Question: how can I add small images in sale.order.line in OpenERP 7? So that each product in orders or quotations has as small image. I'm new on OpenERP and Python and trying to do this for some days now...

Thank you.
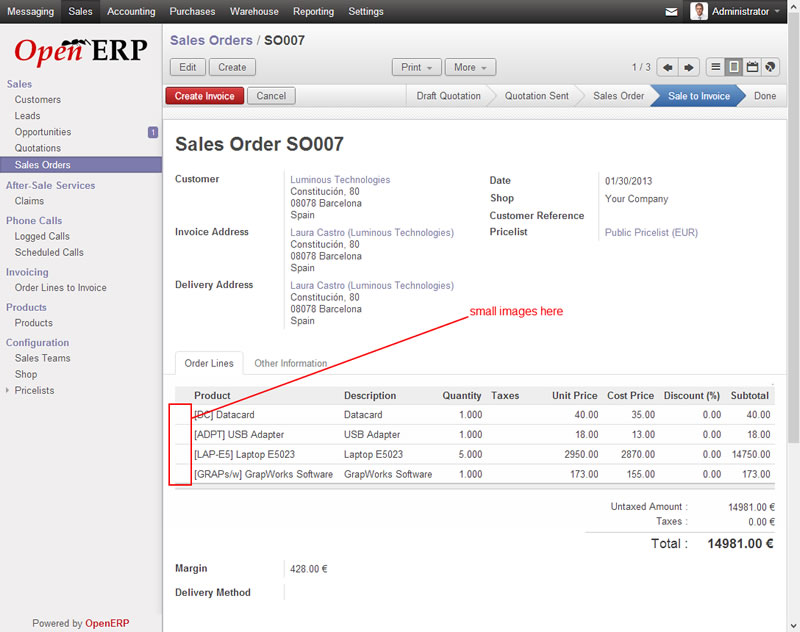
Answer: i have found a way. i have described it here:
<URL>